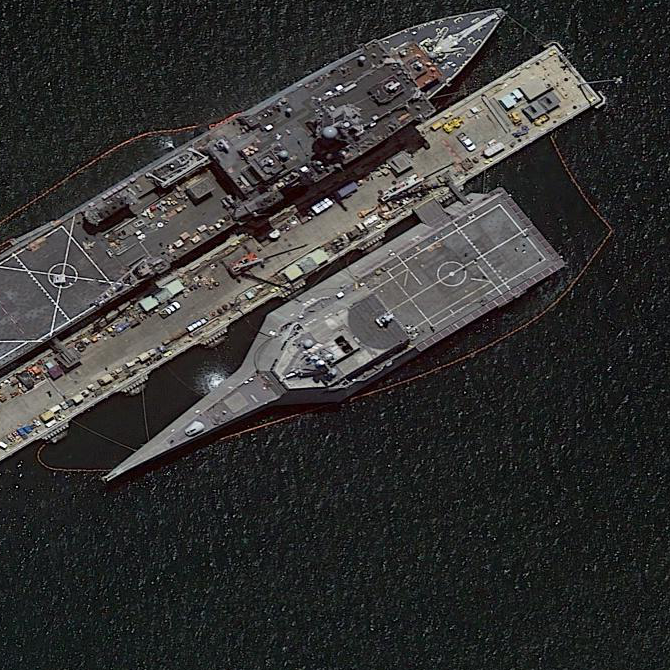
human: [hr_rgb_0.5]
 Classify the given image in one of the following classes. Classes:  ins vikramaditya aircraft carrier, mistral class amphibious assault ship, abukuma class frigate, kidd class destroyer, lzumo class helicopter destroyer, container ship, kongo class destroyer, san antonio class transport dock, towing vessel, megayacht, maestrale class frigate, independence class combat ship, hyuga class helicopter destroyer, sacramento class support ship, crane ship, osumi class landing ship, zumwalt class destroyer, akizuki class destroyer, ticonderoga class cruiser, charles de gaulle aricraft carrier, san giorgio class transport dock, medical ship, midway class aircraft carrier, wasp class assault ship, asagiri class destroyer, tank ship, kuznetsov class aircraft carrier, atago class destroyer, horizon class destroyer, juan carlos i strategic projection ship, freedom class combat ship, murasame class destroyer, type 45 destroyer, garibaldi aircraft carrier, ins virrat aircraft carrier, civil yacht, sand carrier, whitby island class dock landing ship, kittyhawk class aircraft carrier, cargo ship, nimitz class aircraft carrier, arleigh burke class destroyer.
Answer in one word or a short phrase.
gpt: Independence class combat ship